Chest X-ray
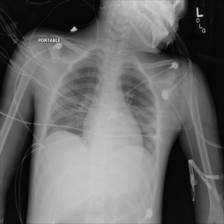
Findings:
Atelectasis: negative
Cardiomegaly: negative
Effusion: negative
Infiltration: positive
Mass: negative
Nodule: negative
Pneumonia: negative
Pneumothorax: negative
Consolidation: negative
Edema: negative
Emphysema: negative
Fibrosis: negative
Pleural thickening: negative
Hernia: negative